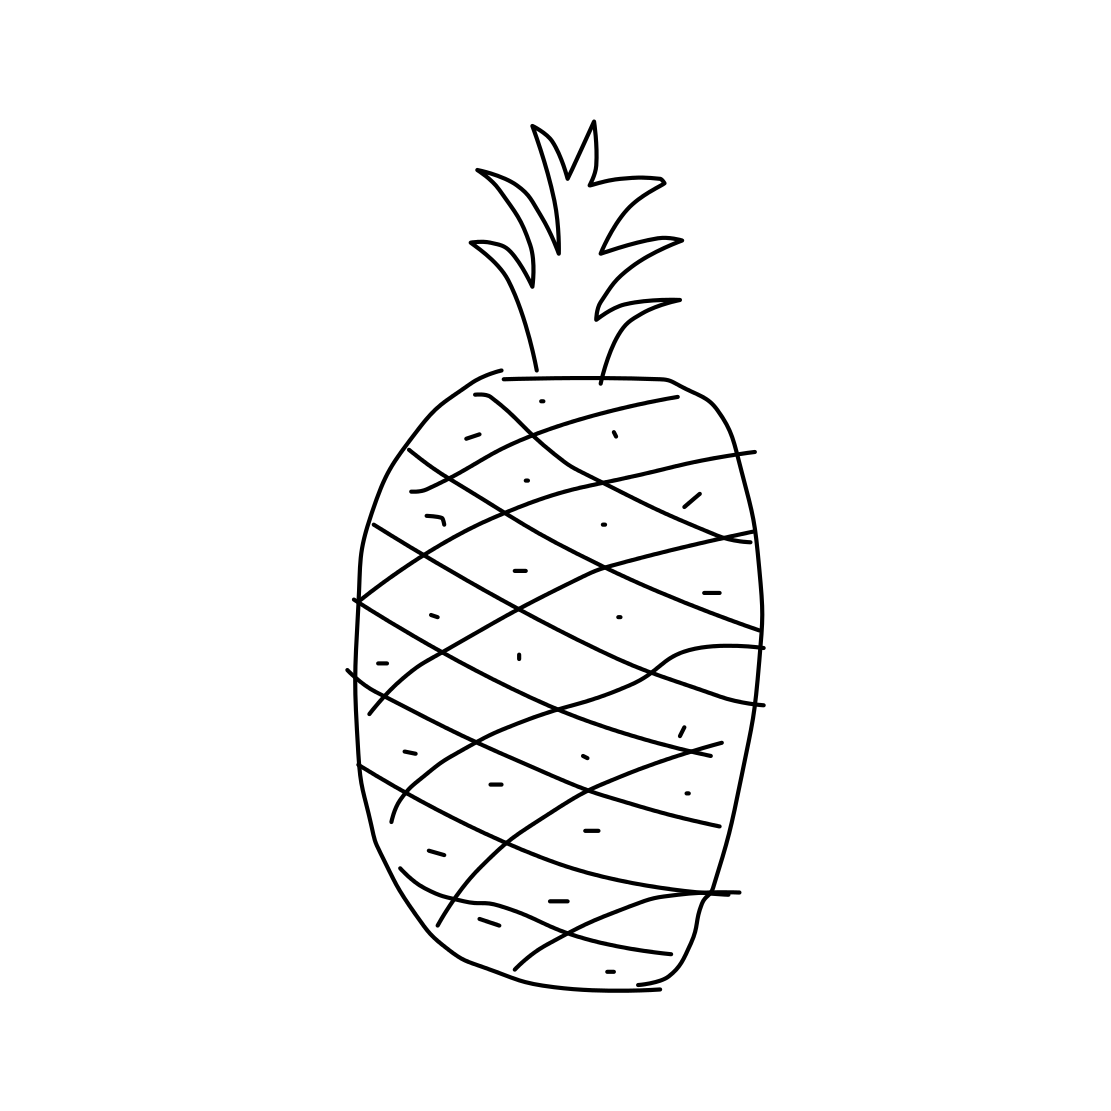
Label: pineapple